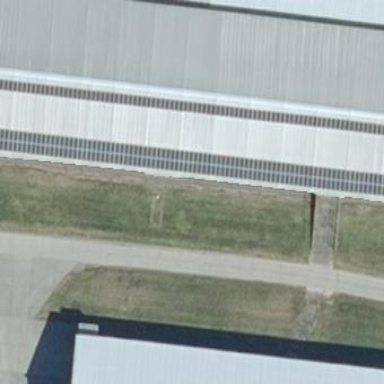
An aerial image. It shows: Building equipped with solar photovoltaic panel for generating electricity. The small installation is solar power generator.